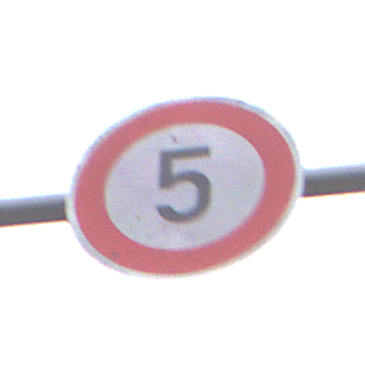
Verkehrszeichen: Geschwindigkeit5
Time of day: Midday
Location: Outdoor (Nature)
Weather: Overcast
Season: NotSpecified
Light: Natural